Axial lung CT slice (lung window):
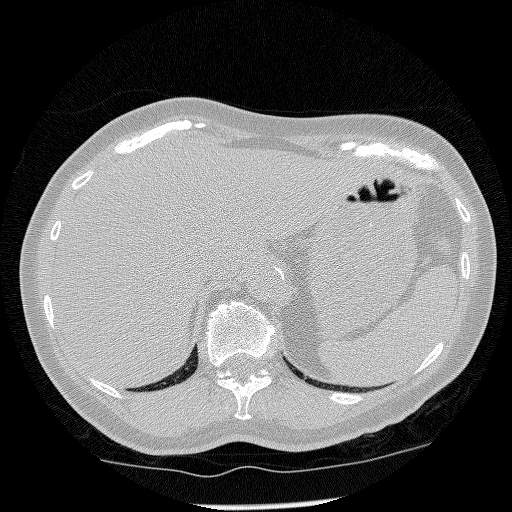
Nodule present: no